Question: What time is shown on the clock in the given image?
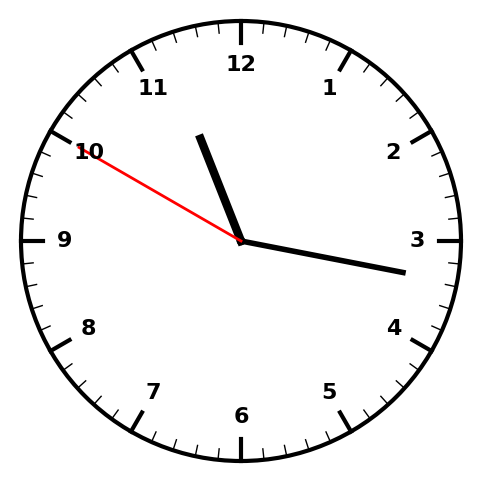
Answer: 11:16:50